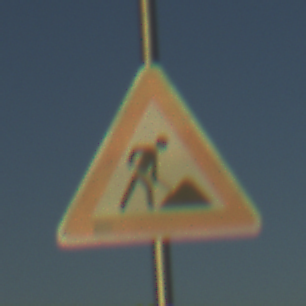
Verkehrszeichen: Arbeitsstelle
Umgebung: Outdoor, Nature
Tageszeit: SunriseSunset
Wetter: Clear
Licht: Natural
Jahreszeit: NotSpecified
Kontrast: LowContrast